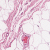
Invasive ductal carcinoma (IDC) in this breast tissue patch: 0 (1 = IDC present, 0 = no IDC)